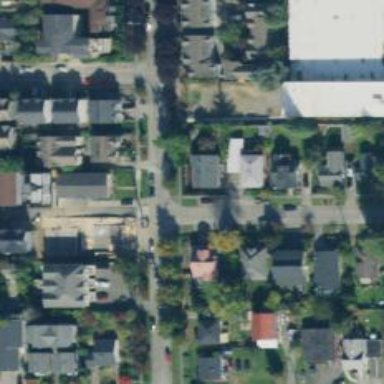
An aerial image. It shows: Residential road with separate asphalt sidewalk.